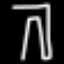
Label: pants